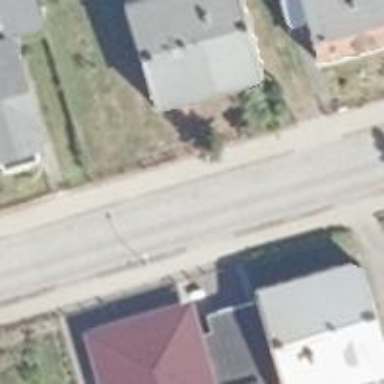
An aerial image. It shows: Residential road with sidewalks on both sides.